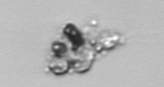
Label: detritus